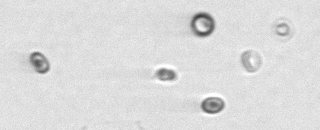
Label: Thalassiosira_sp_aff_mala